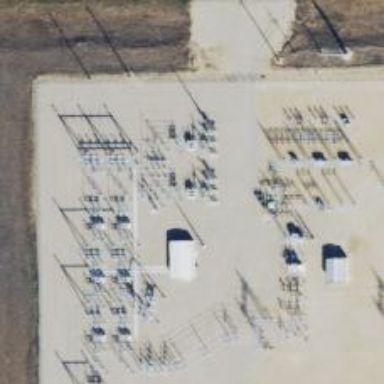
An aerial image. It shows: Switch used for power control.